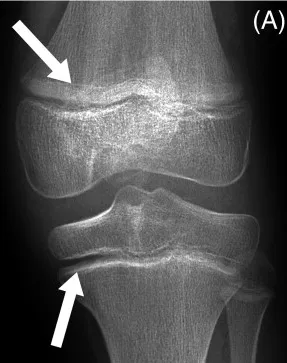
Anteroposterior.
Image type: radiology (x_ray)